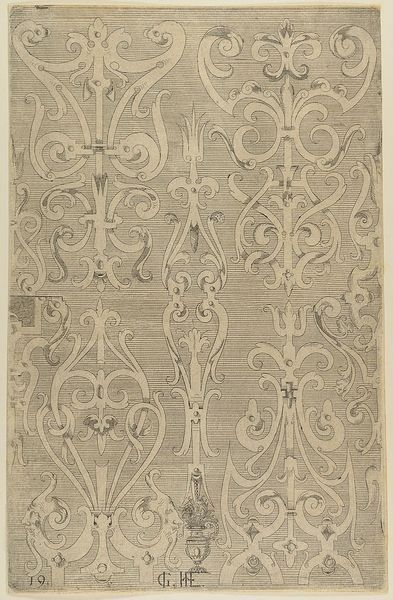
Titel: Füllung, Blatt 19 aus der Folge: 'Schweyf Buoch. Coloniae : sumptibus ac formulis Iani Bussmacheri, anno salutis 1599'
Künstler: Hans Jakob Ebelmann
Standort: Hamburg
Institution: Museum für Kunst und Gewerbe Hamburg
Schlagwörter: muster, ornament, gesichter, renaissance, vase, papier, grafik, graphik, ornamente, fotografie, photographie, druckgraphik, druckgrafik, stich, kunstgewerbe, verschlungen, musterbuch, vorlage, kupferstich, kunsthandwerk, fratzen, varianten, wasserzeichen, verschnörkelt, rollwerk, reproduktionen, 19, industriedesign, druckerzeugnisse, schweifwerk, behälter, ornamentstich, vorlageblätter, füllung, blatt 19